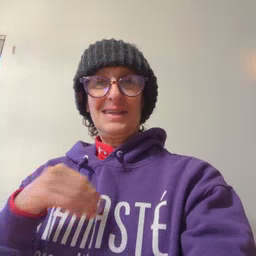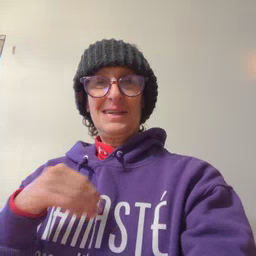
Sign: pencil